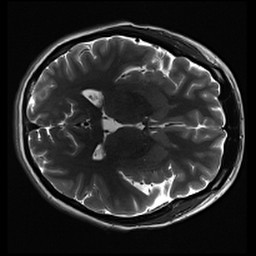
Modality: inplaneT2
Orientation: axial